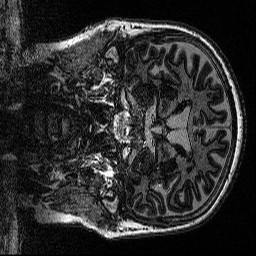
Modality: MP2RAGE
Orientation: coronal
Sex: female
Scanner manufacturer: siemens
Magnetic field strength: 3 T
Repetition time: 5 s
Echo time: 0.00292 s